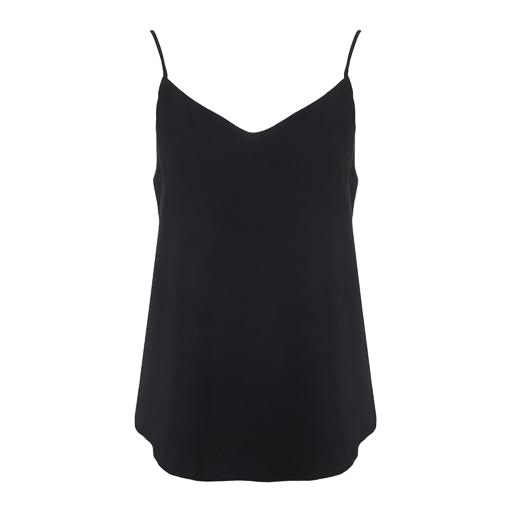
black chelsea cami, longline cami, black v-neck clean cami, white background